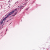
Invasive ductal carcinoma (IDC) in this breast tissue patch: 0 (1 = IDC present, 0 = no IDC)